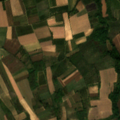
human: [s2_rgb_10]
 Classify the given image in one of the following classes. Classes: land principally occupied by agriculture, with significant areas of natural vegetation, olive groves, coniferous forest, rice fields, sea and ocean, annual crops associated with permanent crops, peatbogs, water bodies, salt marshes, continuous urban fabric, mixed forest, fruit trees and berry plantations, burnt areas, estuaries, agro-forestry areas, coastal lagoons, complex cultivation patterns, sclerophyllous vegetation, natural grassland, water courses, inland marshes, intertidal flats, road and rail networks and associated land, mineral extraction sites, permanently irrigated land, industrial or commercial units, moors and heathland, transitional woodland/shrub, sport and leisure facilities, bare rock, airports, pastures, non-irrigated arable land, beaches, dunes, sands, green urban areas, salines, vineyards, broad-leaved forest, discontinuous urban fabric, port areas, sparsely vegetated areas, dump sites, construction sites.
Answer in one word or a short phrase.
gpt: non-irrigated arable land, complex cultivation patterns, land principally occupied by agriculture, with significant areas of natural vegetation